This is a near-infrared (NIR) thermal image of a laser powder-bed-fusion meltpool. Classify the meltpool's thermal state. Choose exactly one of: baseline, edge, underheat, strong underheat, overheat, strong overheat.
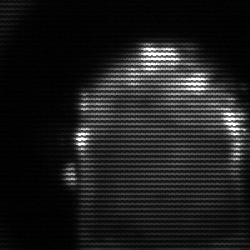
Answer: baseline